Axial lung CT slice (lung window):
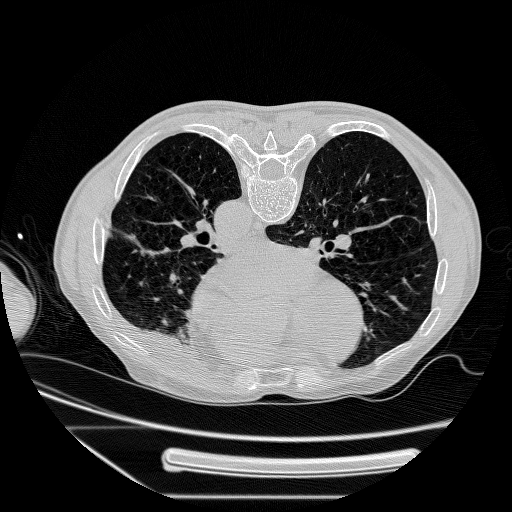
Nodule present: no